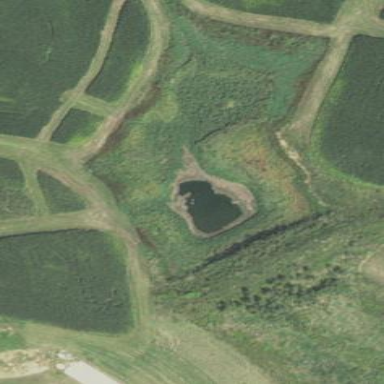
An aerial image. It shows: Pond with natural water.